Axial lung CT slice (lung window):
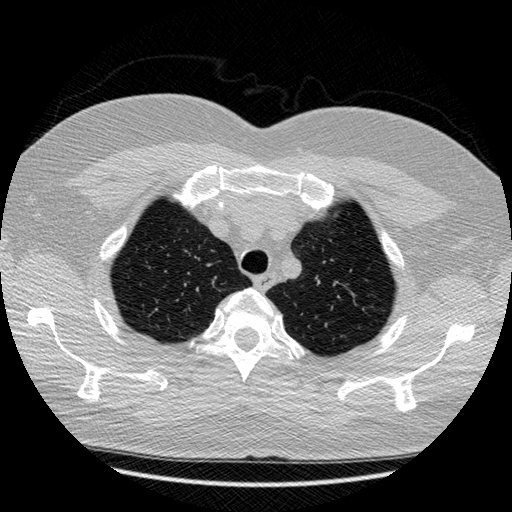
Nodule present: no